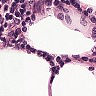
Metastatic tissue present: no